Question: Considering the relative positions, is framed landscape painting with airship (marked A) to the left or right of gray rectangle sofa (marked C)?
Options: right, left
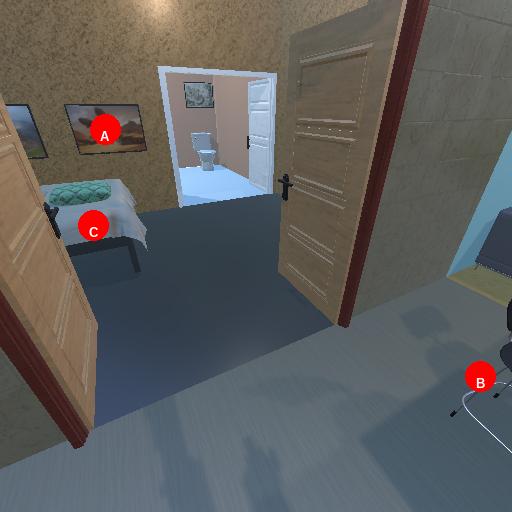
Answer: right